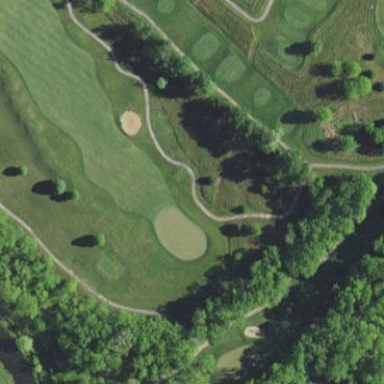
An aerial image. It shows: Golf fairway in the image.